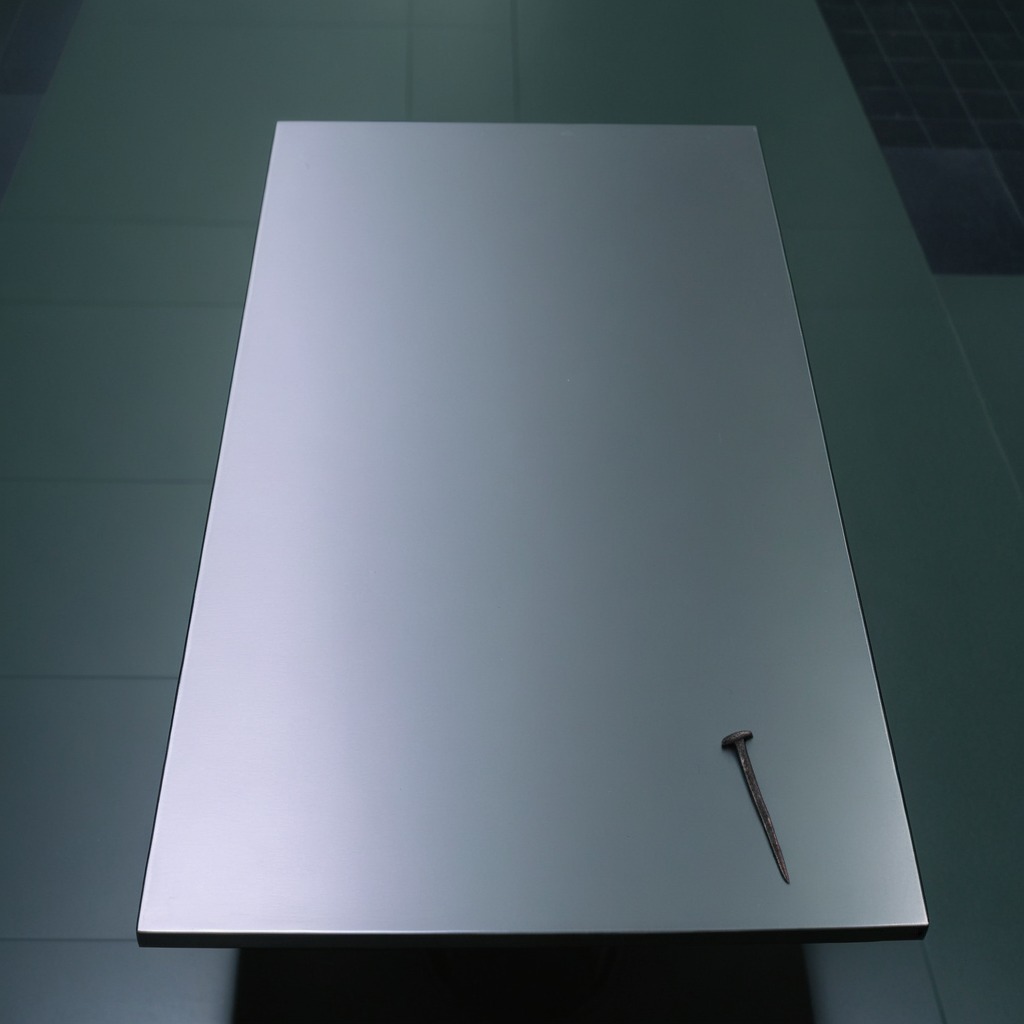
An iron nail is lying on the clean empty table in a railway signal maintenance room.